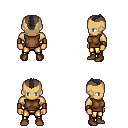
a pixel art fantasy rpg character, male body template, human, tanned skin, brown sleeveless shirt, gold greaves, raven short mohawk hairstyle, leather bracers, brown shoes, four views (front, back, left, right), 2x2 character sprite sheet, small pixel art, hard edges, no anti-aliasing